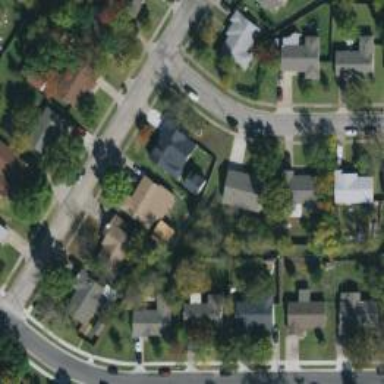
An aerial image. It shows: Alley designed for services.